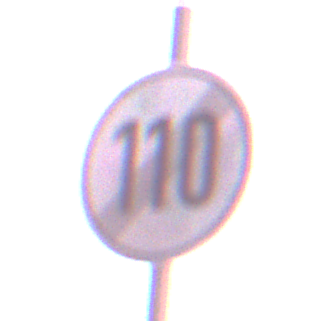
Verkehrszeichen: EndeGeschwindigkeit110
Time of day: SunriseSunset
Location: Outdoor (Urban)
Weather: PartlyCloudy
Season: NotSpecified
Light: Natural